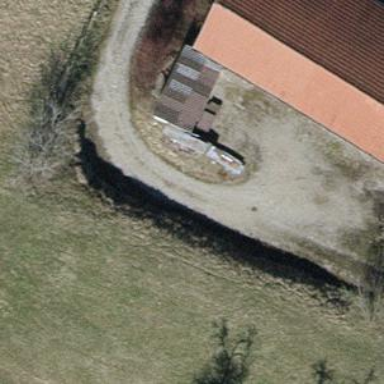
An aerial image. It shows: Gravel driveway used as service road.